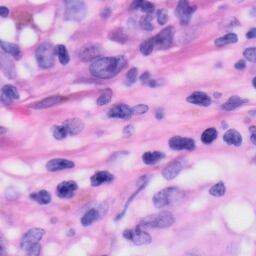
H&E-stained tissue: Skin